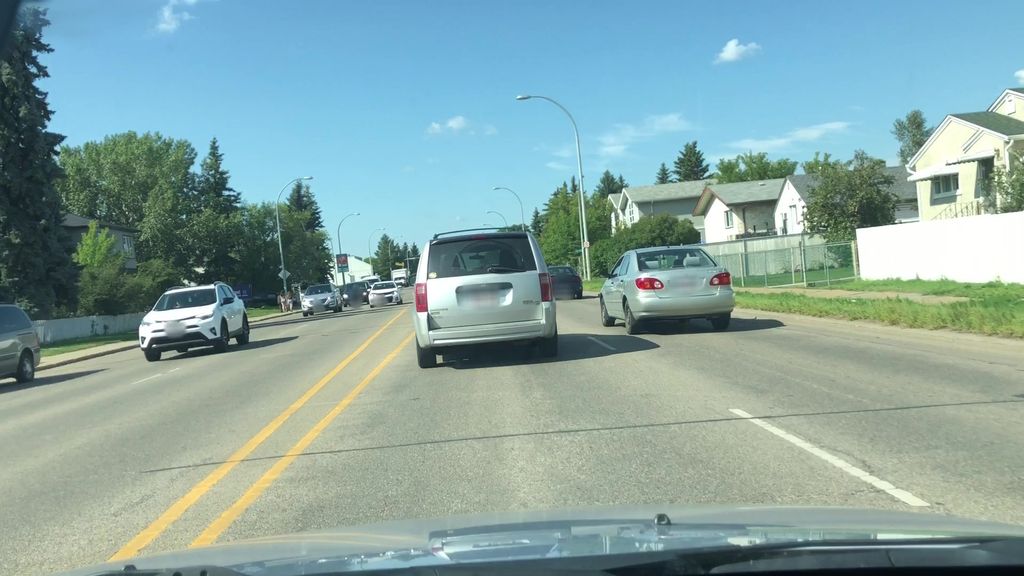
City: edmonton